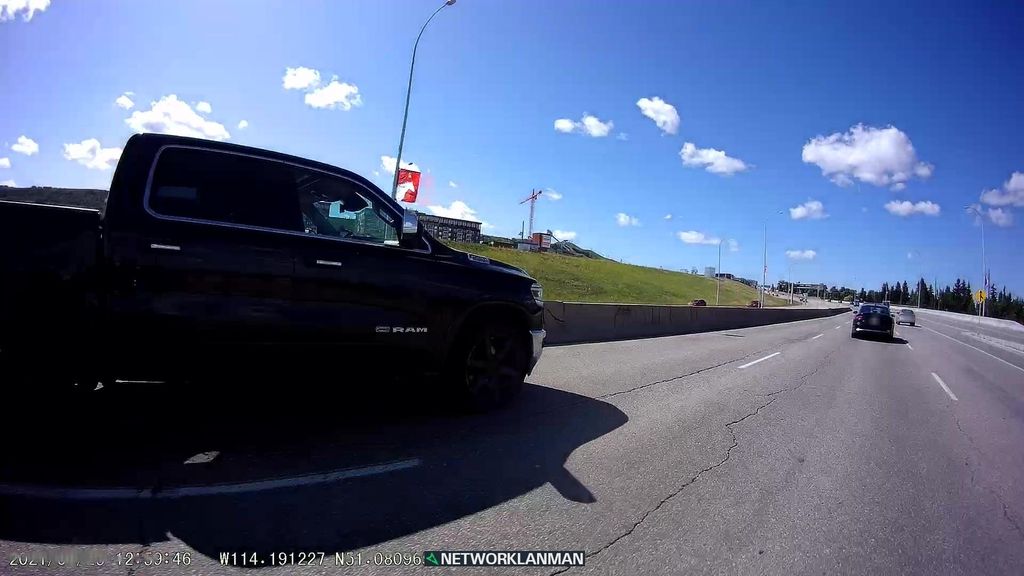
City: calgary